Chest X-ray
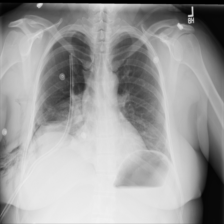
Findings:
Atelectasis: positive
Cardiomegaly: negative
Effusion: negative
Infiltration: negative
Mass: negative
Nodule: negative
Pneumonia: negative
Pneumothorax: positive
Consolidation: positive
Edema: negative
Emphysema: positive
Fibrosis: negative
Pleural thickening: negative
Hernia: negative